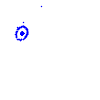
Particle: kaon